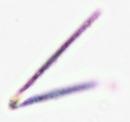
Label: Thalassionema